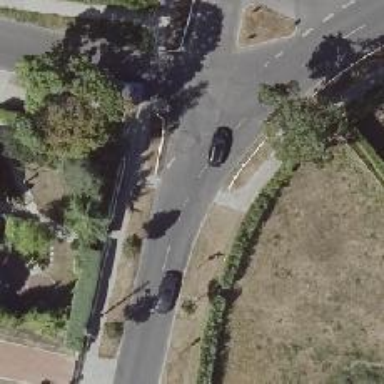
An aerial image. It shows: Tertiary road with asphalt surface and separate sidewalk.